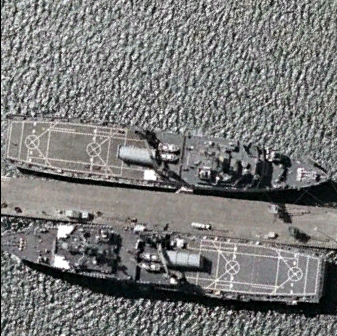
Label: combat